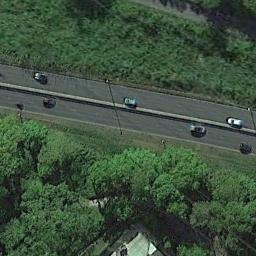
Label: freeway